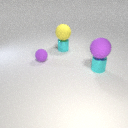
small cyan metal cylinder behind small purple rubber sphere